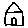
Label: house